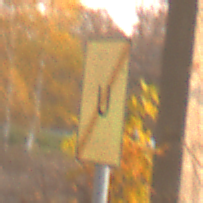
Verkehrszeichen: EndeUmleitung
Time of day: SunriseSunset
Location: Roofed (Suburban)
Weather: Clear
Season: NotSpecified
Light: Natural